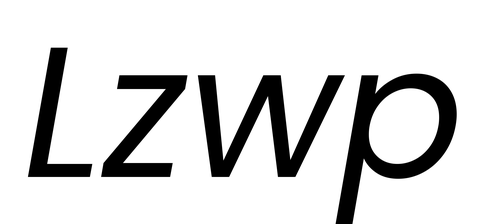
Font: Poppins-Italic